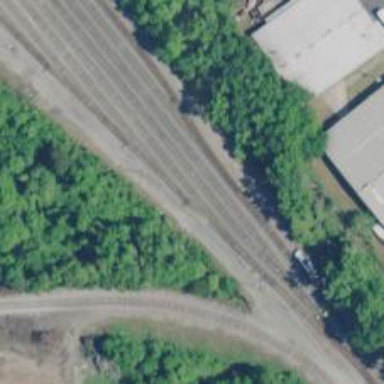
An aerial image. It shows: Railway yard.